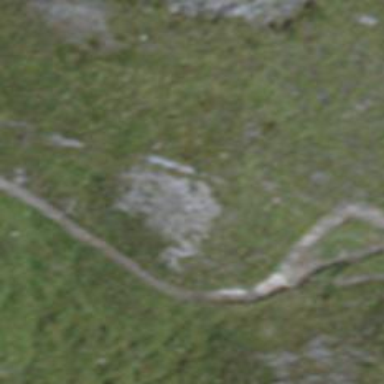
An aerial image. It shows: Path on the ground.